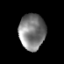
Tissue: prostate
Cell type: T cells
Senescence score: 0.3135
Nuclear area (px): 925
Mean DAPI intensity: 124.714